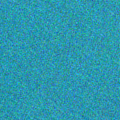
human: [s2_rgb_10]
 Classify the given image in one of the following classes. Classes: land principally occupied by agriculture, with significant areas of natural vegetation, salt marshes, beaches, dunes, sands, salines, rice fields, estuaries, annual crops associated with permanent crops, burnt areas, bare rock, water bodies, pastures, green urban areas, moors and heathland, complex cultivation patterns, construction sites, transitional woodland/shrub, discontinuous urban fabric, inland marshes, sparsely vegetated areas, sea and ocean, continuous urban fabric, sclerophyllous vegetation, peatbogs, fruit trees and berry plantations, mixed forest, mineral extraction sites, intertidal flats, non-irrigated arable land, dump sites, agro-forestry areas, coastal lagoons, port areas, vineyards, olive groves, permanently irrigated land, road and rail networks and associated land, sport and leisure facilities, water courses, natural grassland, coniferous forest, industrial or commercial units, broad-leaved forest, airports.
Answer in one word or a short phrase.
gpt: sea and ocean